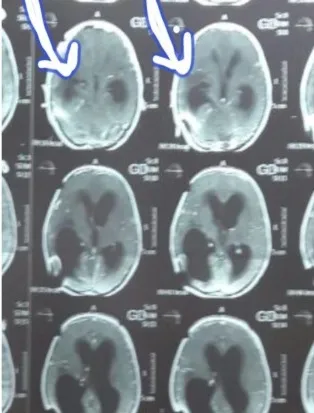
A computed tomography scan revealing brain abscess leading to hydrocephaly, showing extensive vasogenic edema in the right tempoparietal lobe, along with the dilations of the left ventricle and occipital horn of the right ventricle.
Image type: radiology (ct)